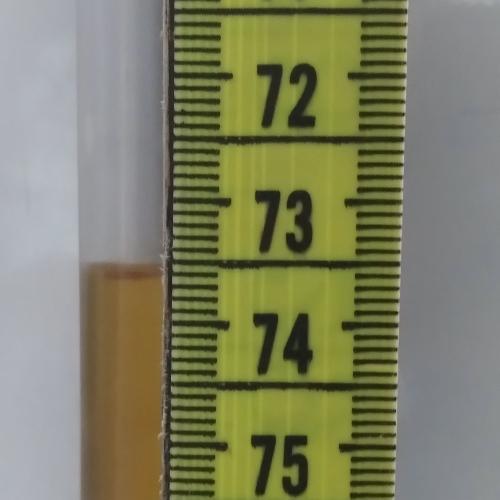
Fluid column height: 73.6 cm